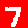
Digit: 7